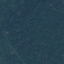
Land use / land cover: Forest